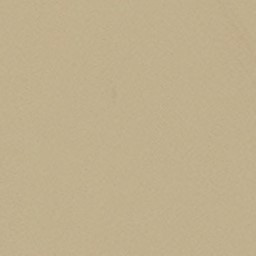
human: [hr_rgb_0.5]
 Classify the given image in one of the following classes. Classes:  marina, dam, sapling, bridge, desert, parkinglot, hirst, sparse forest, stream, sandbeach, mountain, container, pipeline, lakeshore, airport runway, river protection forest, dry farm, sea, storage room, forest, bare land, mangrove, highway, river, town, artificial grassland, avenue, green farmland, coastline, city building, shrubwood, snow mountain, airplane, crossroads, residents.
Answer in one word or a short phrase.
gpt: desert